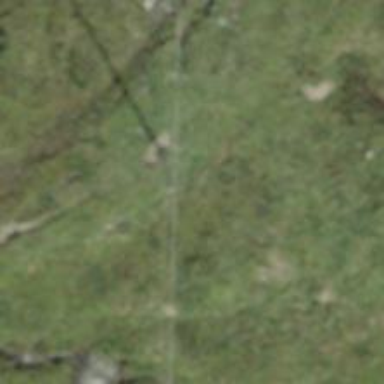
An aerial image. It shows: Power pole.